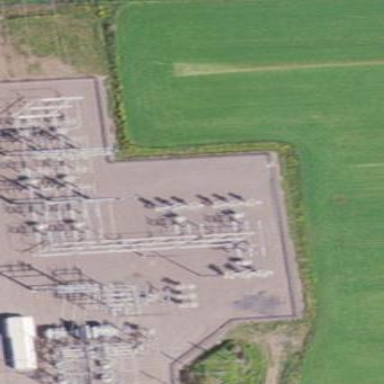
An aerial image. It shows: Distribution-level power substation.